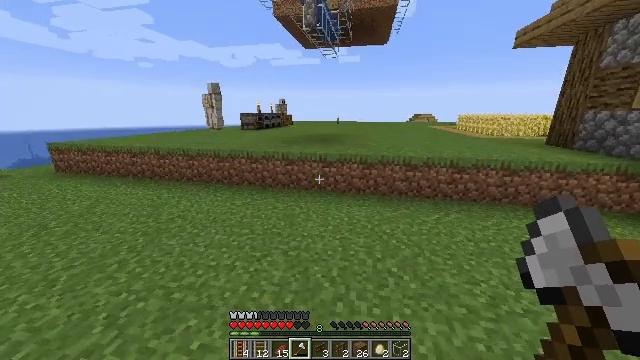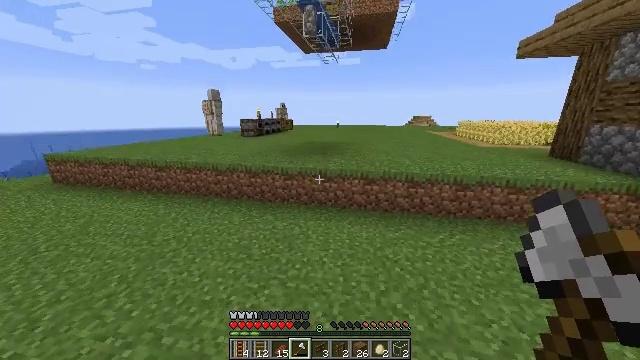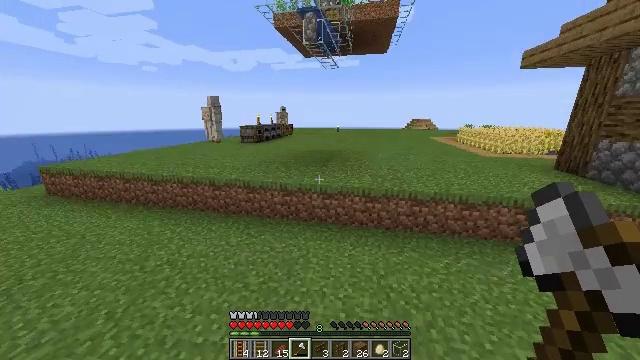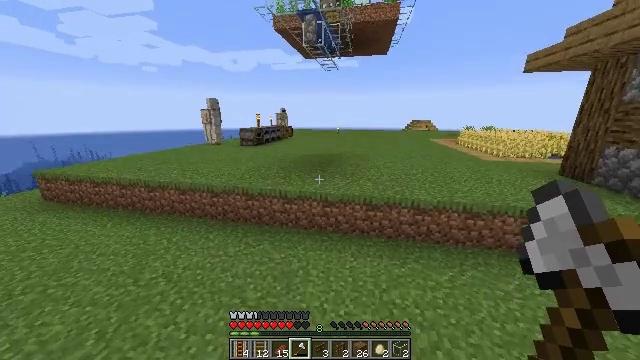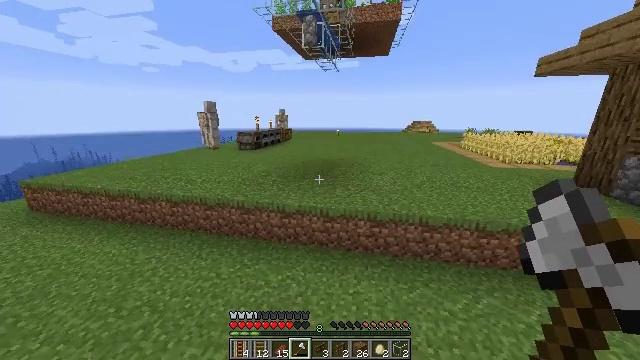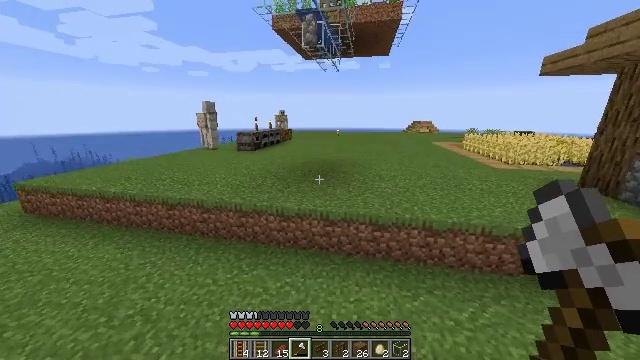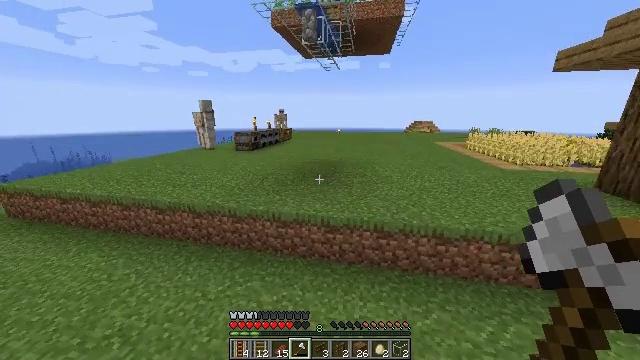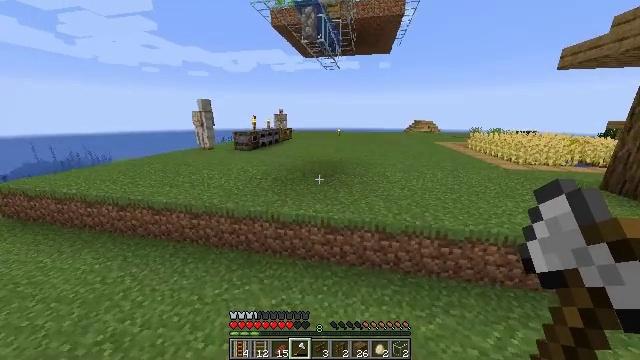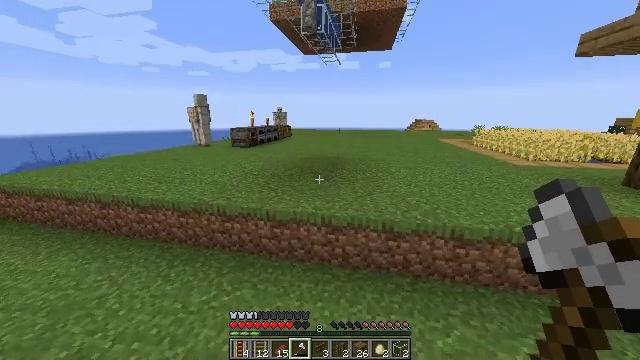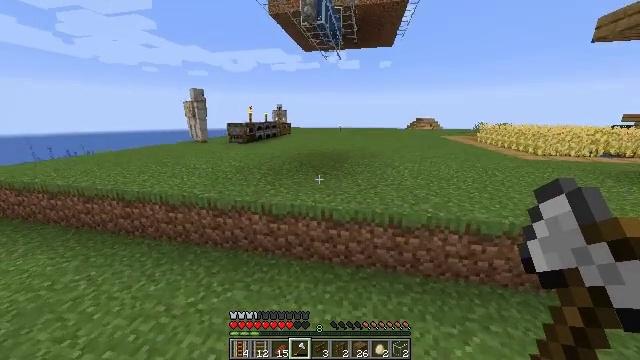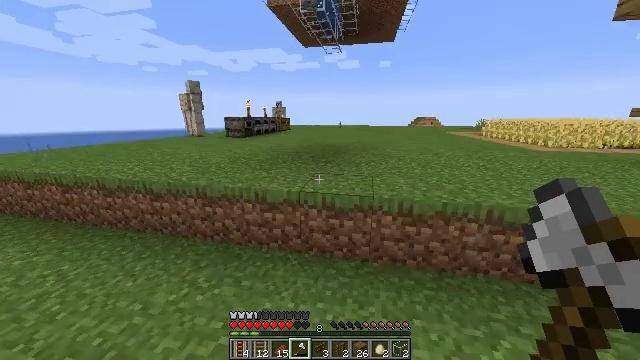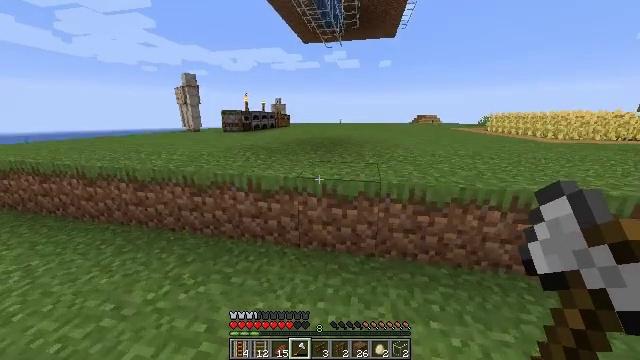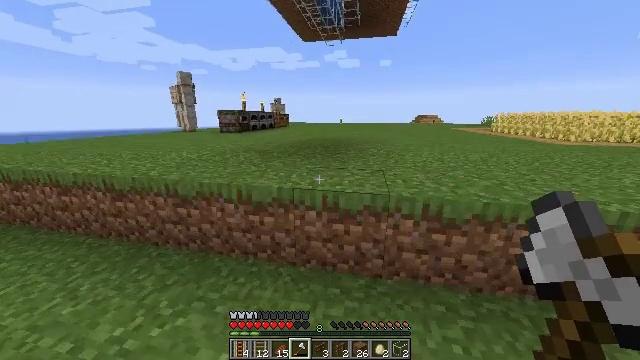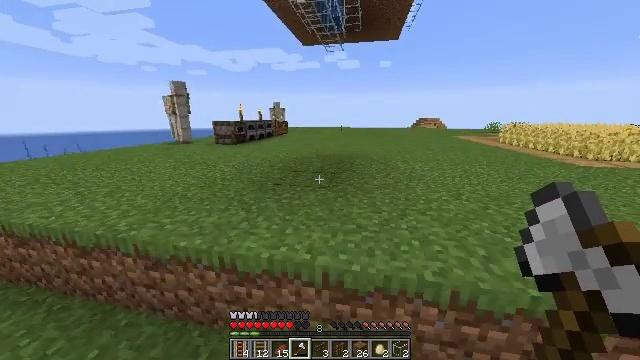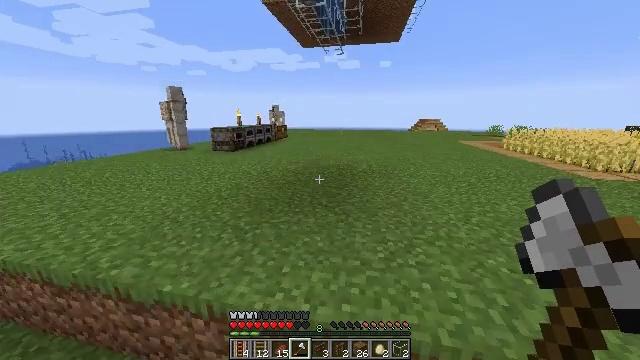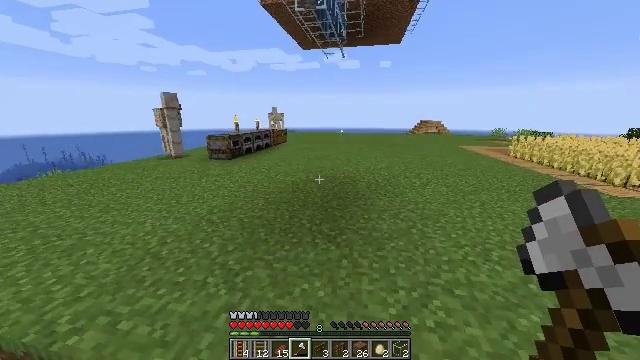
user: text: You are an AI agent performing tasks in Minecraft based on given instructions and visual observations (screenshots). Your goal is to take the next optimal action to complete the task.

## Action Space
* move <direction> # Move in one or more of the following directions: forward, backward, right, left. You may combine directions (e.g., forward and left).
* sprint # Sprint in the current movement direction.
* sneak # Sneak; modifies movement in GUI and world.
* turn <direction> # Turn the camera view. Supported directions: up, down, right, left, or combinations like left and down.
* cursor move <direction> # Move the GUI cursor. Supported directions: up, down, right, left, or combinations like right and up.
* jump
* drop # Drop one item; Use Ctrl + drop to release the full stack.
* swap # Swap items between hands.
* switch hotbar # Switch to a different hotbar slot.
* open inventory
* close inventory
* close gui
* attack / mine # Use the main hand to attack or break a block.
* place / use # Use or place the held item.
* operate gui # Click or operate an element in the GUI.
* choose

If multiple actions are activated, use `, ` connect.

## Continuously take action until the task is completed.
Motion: motion action
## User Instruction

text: Use the crafting grid to make a spruce sign.
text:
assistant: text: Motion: move forward, jump
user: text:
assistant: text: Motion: move forward, jump
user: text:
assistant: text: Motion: move forward, jump
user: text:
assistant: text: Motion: move forward, jump
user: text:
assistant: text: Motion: move forward, jump
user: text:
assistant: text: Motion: move forward, jump
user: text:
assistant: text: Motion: move forward, jump
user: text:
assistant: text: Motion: move forward, jump
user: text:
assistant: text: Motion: move forward, sprint, jump
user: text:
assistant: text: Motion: move forward, sprint, jump
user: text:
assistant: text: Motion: move forward, sprint, jump
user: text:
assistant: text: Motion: move forward, sprint, jump
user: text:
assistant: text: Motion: move forward, jump
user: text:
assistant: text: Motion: move forward, jump
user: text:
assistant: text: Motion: move forward, jump
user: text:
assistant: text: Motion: move forward, jump
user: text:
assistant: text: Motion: move forward, jump
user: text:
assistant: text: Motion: move forward, jump
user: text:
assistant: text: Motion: move forward, sprint, jump
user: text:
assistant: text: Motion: move forward, sprint, jump
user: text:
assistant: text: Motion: move forward, sprint, jump
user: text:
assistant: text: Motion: move forward, jump
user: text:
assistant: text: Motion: move forward, jump
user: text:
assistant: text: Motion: move forward, jump
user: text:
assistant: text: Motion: move forward, jump
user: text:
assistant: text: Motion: move forward, turn left and down, jump
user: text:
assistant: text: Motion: move forward, sprint, turn left and down, jump
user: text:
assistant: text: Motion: move forward, sprint, jump
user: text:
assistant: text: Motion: move forward, sprint, jump
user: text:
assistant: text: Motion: move forward, sprint, jump